Question: I've seen this toolbar-like UI element in a couple of apps, and I'd like to know if there's a standard Cocoa object for such an element.
-
If a standard Cocoa implementation does not exist, can anyone suggest a good open-source library?
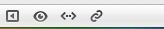
Answer: In the second example, the buttons are what Interface Builder calls "Gradient Buttons" which have that appearance without needing a background image. The buttons are just butted up next to one another.
In the other examples, the "toolbar" is just an ordinary 'NSView' with a custom image background, with standard 'NSButton' objects as subviews. The buttons have their border disabled so all you see is the icon.
To get the "inset" look for the icons, the button images are most likely <URL>. To make an image a template image, it must consist of black and clear colors only, with an alpha channel. You then call '[image setTemplate:YES]' on the 'NSImage' object.
Apple supplies some <URL> which you can access by using the '+imageNamed:' method of 'NSImage'.